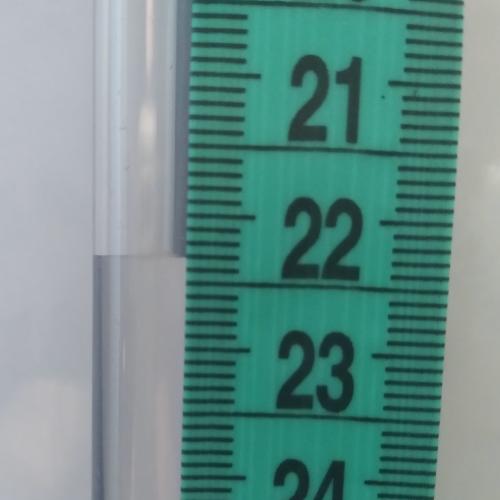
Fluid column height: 22.3 cm